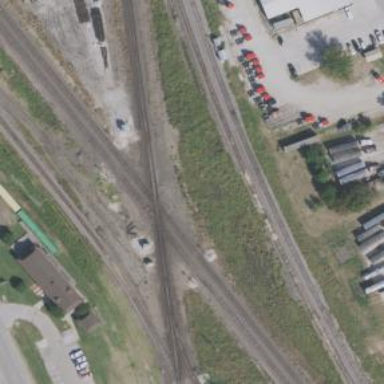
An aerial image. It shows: Railway crossing.